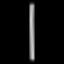
Label: line